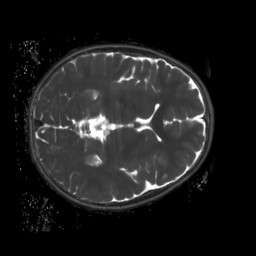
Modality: T2map
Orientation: axial
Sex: male
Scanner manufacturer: siemens
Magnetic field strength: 3 T
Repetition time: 4 s